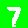
Digit: 7